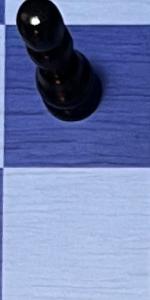
Label: Empty